Field crop: maize
Growth stage: 2
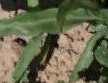
Species: maize